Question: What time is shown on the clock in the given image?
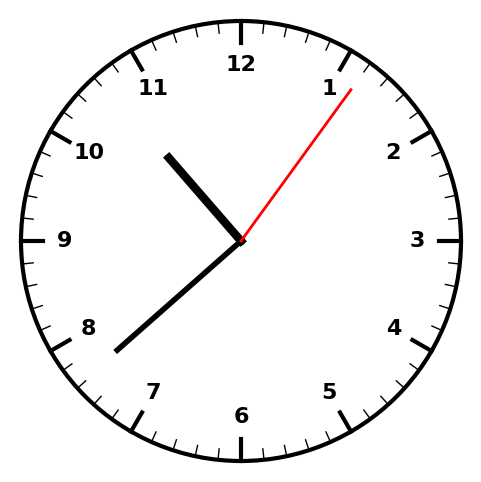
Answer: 10:38:06